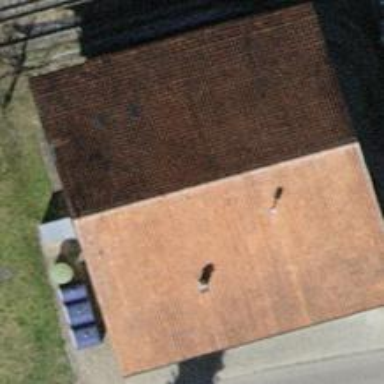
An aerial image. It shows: Farm auxiliary building with gabled roof.